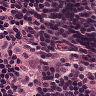
Metastatic tissue present: no